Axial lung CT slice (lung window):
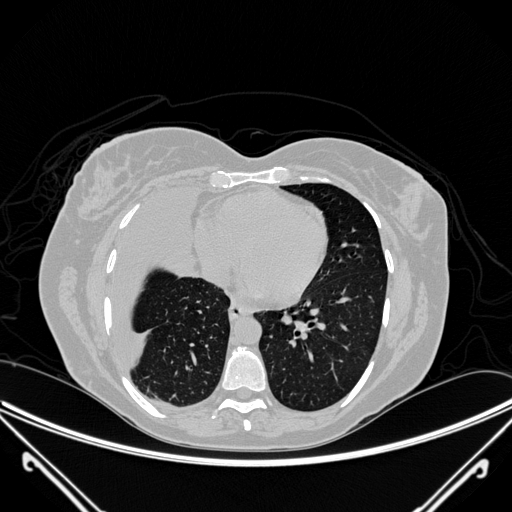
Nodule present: no